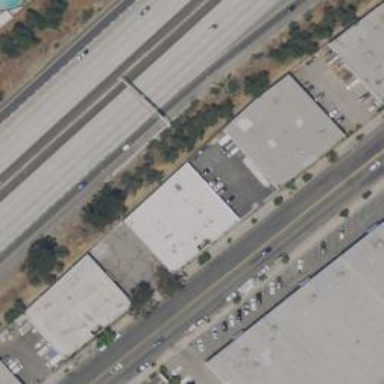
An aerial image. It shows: Warehouse.